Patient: sex M, age 78
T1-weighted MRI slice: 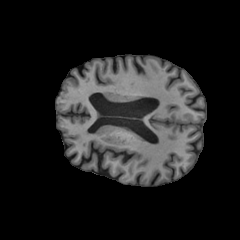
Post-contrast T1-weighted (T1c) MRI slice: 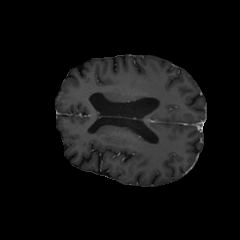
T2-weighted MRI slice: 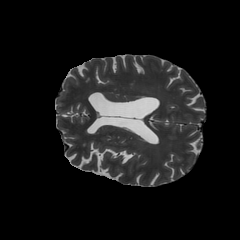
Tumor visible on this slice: no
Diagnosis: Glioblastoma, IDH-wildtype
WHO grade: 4